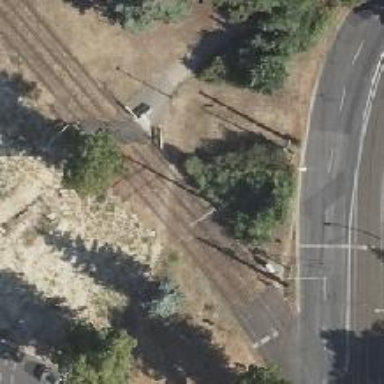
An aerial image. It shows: Uncontrolled tram railway crossing.